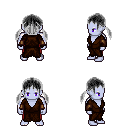
a pixel art fantasy rpg character, male body template, dark elf, purple skin, brown robe, red pants, gray twin-tailed hairstyle, leather bracers, four views (front, back, left, right), 2x2 character sprite sheet, small pixel art, hard edges, no anti-aliasing